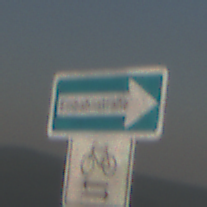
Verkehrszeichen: EinbahnstrasseRechtsweisend
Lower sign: RichtungsangabeDurchPfeile9
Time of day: SunriseSunset
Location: Outdoor (Nature)
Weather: Clear
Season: NotSpecified
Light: Natural